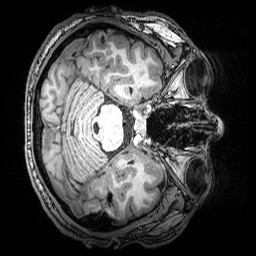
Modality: T1w
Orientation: axial
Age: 30
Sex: male
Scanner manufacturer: siemens
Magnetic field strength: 3 T
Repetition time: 2.53 s
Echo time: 0.00388 s